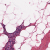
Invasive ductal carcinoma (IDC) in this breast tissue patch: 0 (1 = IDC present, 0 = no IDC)